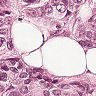
Metastatic tissue present: yes